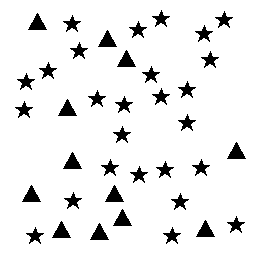
Squares: 0
Triangles: 12
Stars: 26
Total shapes: 38